Field crop: tomato
Growth stage: 1
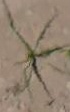
Species: cyperus